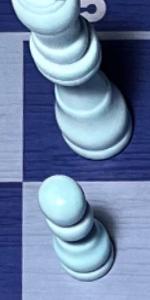
Label: Pawn_White